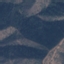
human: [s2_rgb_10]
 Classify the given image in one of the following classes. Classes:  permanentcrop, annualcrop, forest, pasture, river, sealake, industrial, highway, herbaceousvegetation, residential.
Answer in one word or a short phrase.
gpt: HerbaceousVegetation